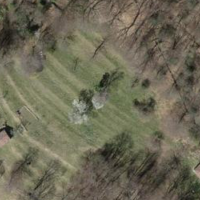
EUNIS habitat code: 41
Species observed at this site:
Neottia ovata